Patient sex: F
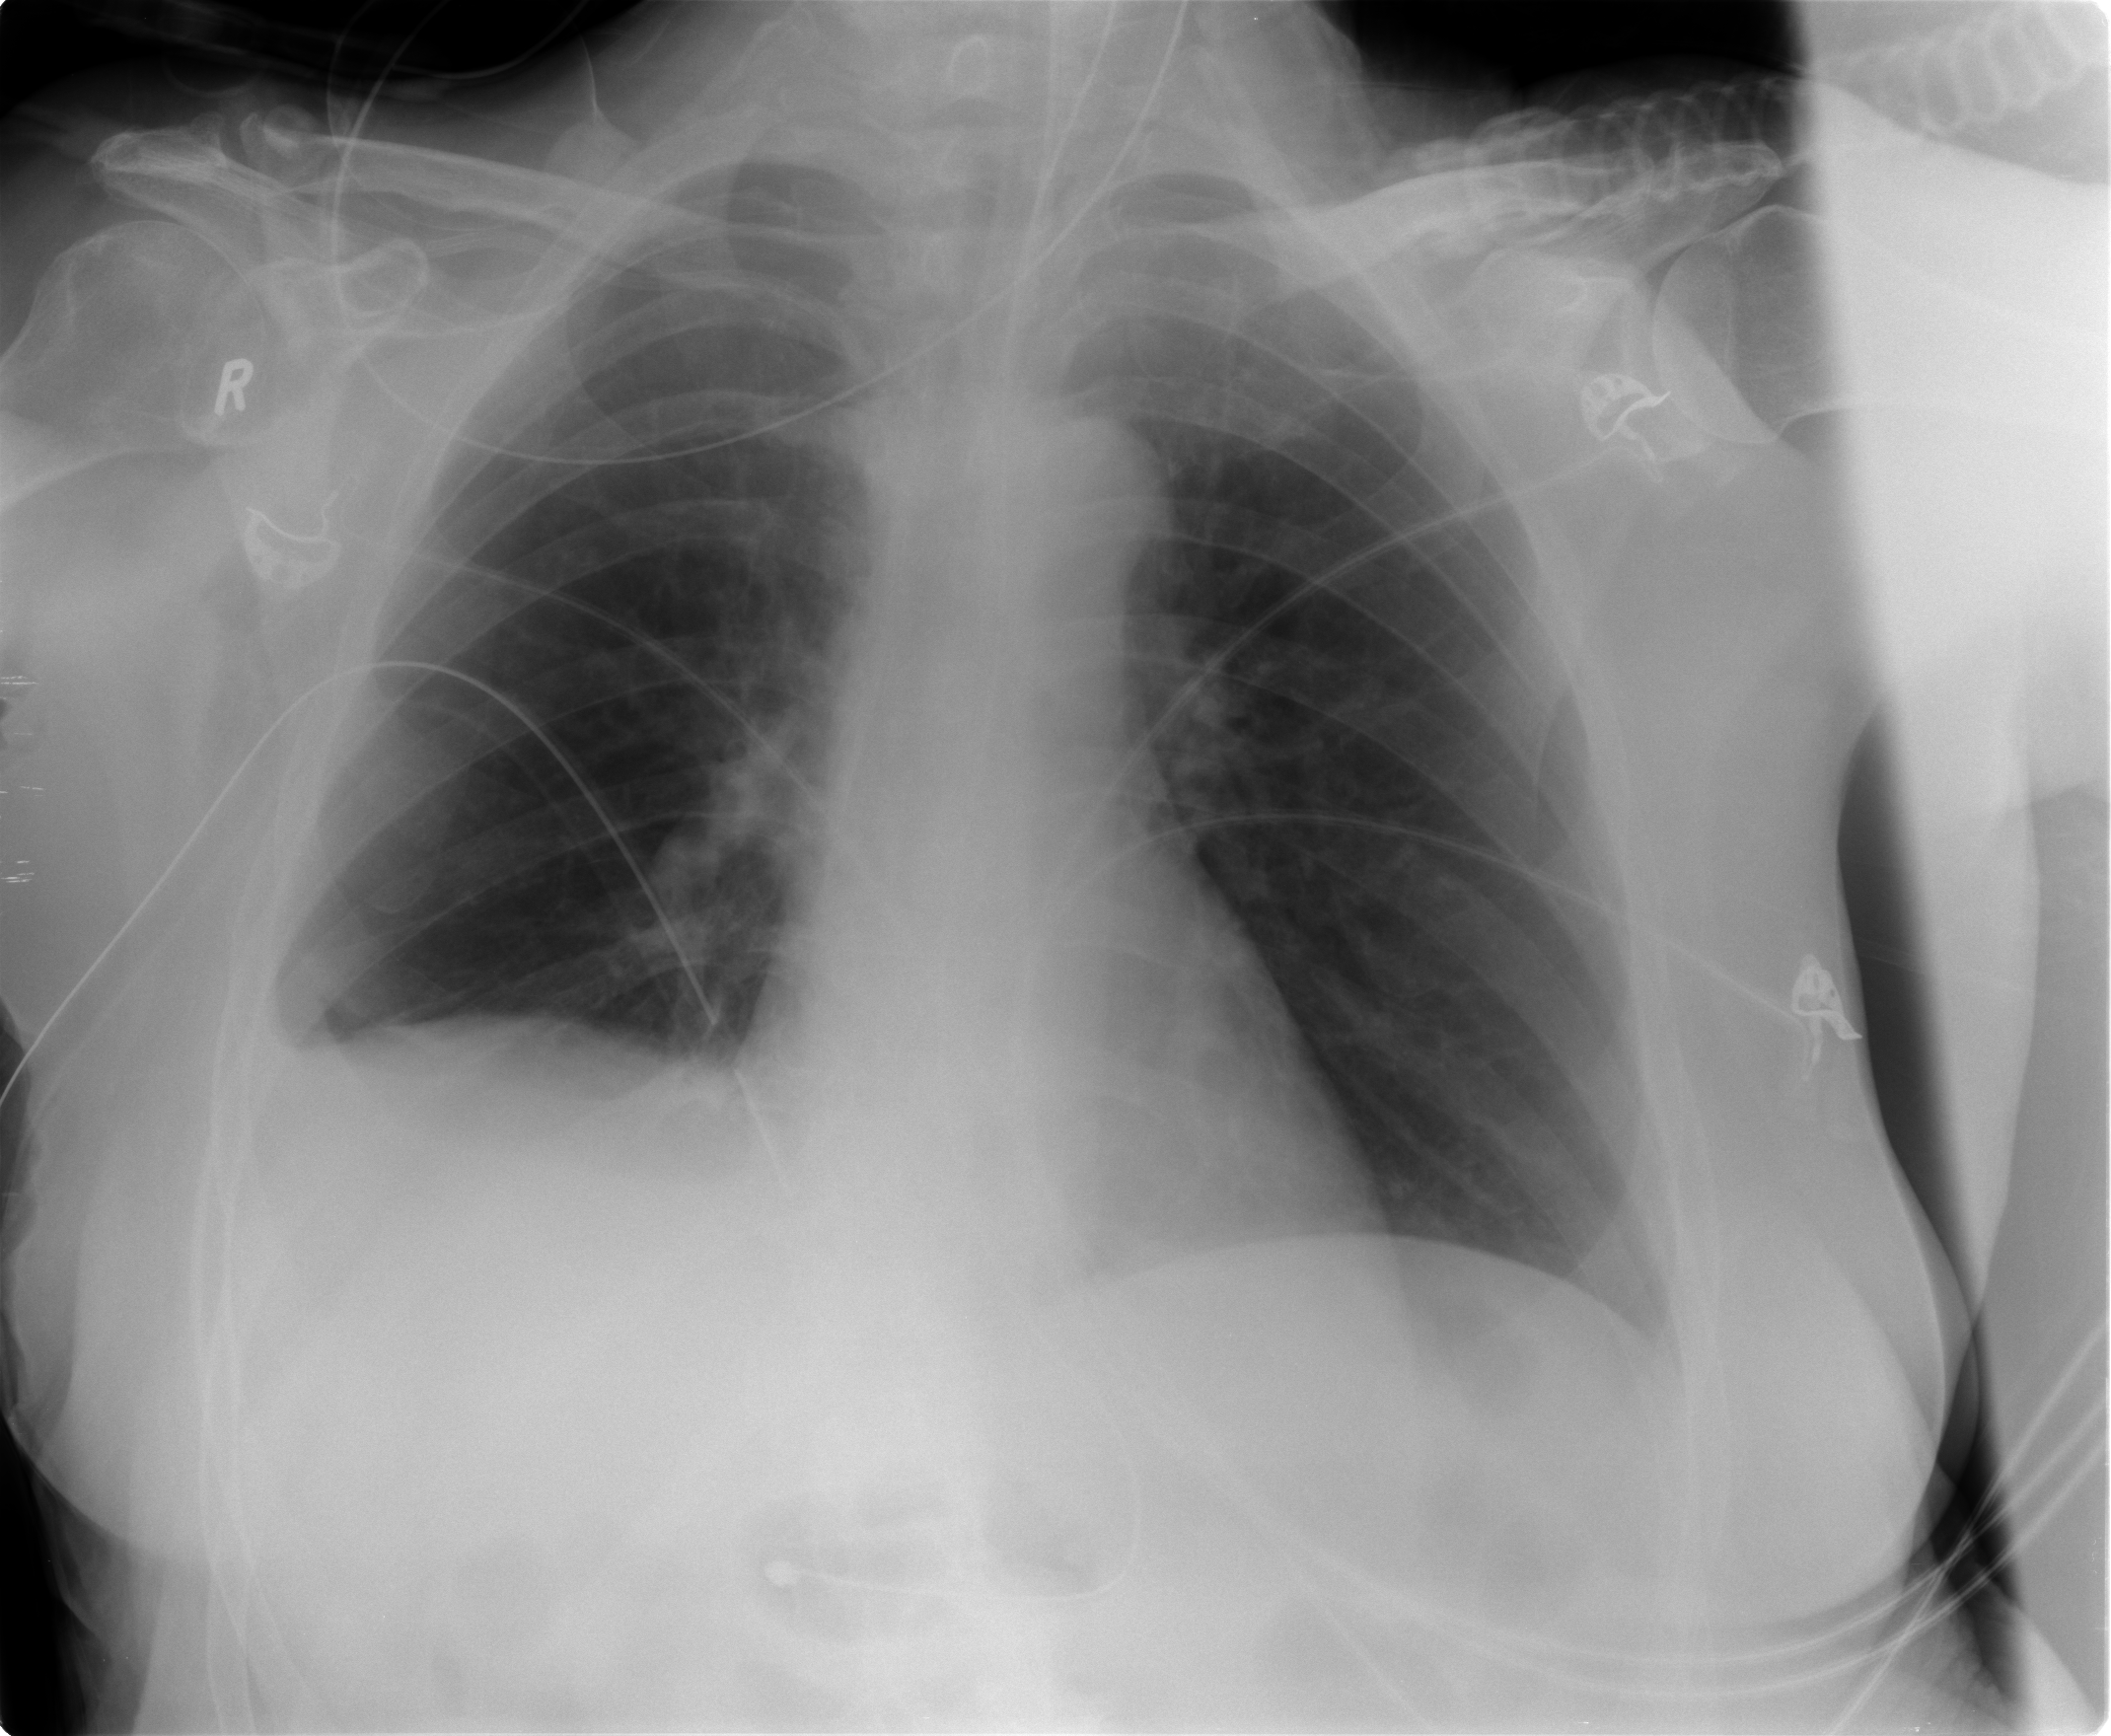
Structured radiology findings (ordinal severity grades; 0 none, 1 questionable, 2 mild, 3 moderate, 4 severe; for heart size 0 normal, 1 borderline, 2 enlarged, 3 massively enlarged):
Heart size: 0
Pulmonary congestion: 0
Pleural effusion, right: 2
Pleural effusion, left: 0
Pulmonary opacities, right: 0
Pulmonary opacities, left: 0
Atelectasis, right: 2
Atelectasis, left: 0